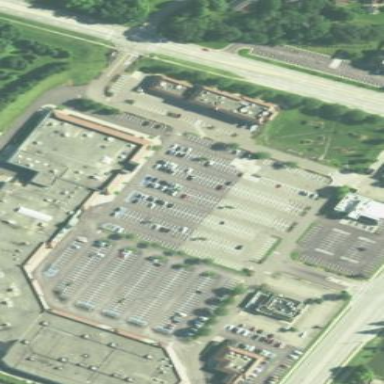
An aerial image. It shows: Retail area.